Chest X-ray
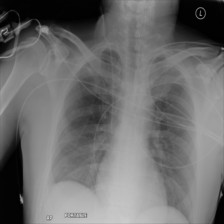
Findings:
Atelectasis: negative
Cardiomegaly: negative
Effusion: negative
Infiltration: negative
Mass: negative
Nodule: negative
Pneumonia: negative
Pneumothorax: negative
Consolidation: negative
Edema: negative
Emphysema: negative
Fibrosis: negative
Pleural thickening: negative
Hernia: negative